Field crop: maize
Growth stage: 2
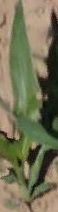
Species: maize